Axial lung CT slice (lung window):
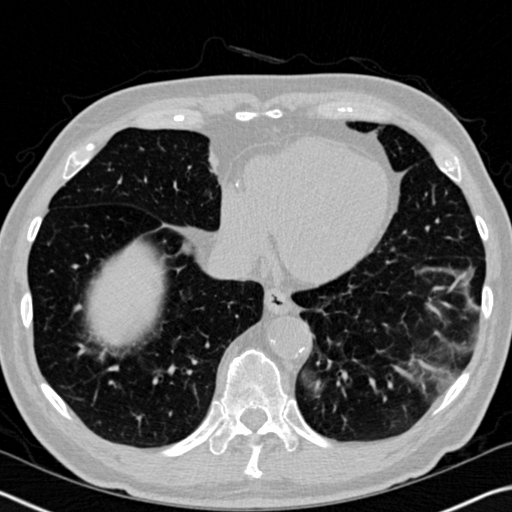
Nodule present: no